Question: I'm a newbie and I'm facing such an awkward problem:
.
It seems like the algorithm has swallowed an extra hex.
Could anybody point to my mistake?
So here is the code:
('ob' that appears in 1 and 2 is set of 'obstacles')
1.Pathfinding func:
'''
private static Node pathFinding(Vector2i startHex, Vector2i goalHex, HashSet<Vector2i> ob, int movesLeft) {
start = new Node(startHex);
goal = new Node(goalHex);
if (distance(start, goal) > movesLeft) return null;
TreeSet<Node> openSet = new TreeSet<>(new NodeComparator());
HashSet<Node> closedSet = new HashSet<>();
start.cameFrom = null;
start.g = 0;
start.h = distance(start, goal);
start.f = start.g + start.h;
openSet.add(start);
float tentativeScore;
while (!openSet.isEmpty()) {
current = openSet.pollFirst();
if (current.coords.equals(goal.coords)) {
return current;
}
closedSet.add(current);
for (Node node : getNeighbors(current, ob)) {
node.g = distance(start, node);
tentativeScore = current.g + distance(current, node);
if (!closedSet.contains(node) || tentativeScore < node.g) {
node.g = tentativeScore;
node.h = distance(node, goal);
node.f = node.g + node.h;
node.cameFrom = current;
openSet.add(node);
}
}
}
return null;
}
'''
2.Neighbors:
'''
private static final Vector2i[] directions2i = {
new Vector2i(0,-1), new Vector2i(1,-1), new Vector2i(1,0),
new Vector2i(0,1), new Vector2i(-1,1), new Vector2i(-1,0)
};
private static List<Node> getNeighbors(Node origin, HashSet<Vector2i> ob) {
List<Node> list = new ArrayList<>();
for (int i = 0; i < 6; i++) {
Vector2i dir = new Vector2i(origin.coords.x + directions2i[i].x, origin.coords.y + directions2i[i].y);
if (!ob.contains(dir))
list.add(new Node(dir));
}
return list;
}
'''
3.Heuristic:
'''
static float distance(Node a, Node b) {
return (Math.abs(a.coords.x - b.coords.x) + Math.abs(a.coords.y - b.coords.y) + Math.abs(a.coords.x +a.coords.y -b.coords.x -b.coords.y)) / 2;
}
'''
4.And just in case here is Node and Comparator classes:
'''
public class Node {
public Node cameFrom;
public Vector2i coords;
float g, h, f;
@Override
public int hashCode() {
return coords.x * 100000 + coords.y;
}
@Override
public boolean equals(Object o) {
if (this == o) return true;
if (getClass() != o.getClass()) return false;
Node oth = (Node) o;
return this.coords.equals(oth.coords);
}
Node(Vector2i coords) {
this.coords = new Vector2i(coords);
}
}
private static class NodeComparator implements Comparator<Node> {
@Override
public int compare(Node o1, Node o2) {
return Float.compare(o1.f, o2.f);
}
}
'''
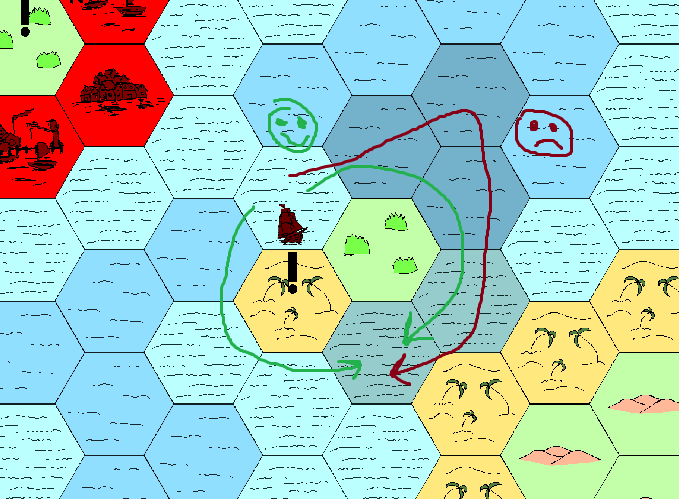
Answer: 'TreeSet' is not suitable for this usage. It is defined in terms of the comparator (ignoring the implementation of 'equals'), but it is both possible and common to have multiple nodes (that really need to be there) with the same F score in the Open set. This will cause both the loss of nodes that should have been there, and the pointless presence of duplicates.
Removing a node before inserting it is not a real solution by the way, just a quick hack that (apparently) makes it work some of the time. You should not regard that suggestion as an acceptable solution, fundamental changes should be applied.
A commonly mentioned approach is maintaining a linked priority queue and hash map, where the priority queue updates the hash map to keep track of where a node with given coordinates occurs in the queue. This enables querying the Open set for "contains" quickly (hashmap), removing a node-with-given-coordinates from the queue quickly (hashmap, then tell the queue to remove the node at the given index), and still gives quick access to the node with lowest F score (as usual).
This arrangement can not be made with built-in ordered containers, since the queue needs to know about the hash map and update it. Fortunately a binary heap is not that hard to implement, and it has already been done too so you may be able to borrow an existing implementation.